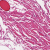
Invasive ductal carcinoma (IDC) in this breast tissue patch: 0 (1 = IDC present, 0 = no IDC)